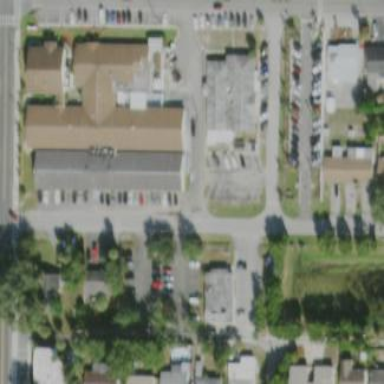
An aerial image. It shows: Nursing home building.